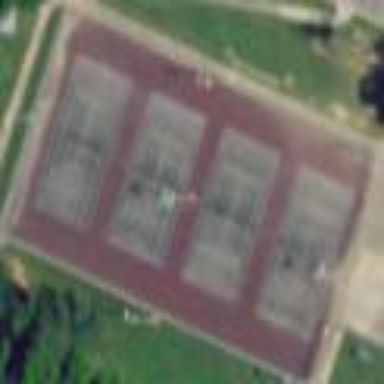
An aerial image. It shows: Tennis court on pitch.